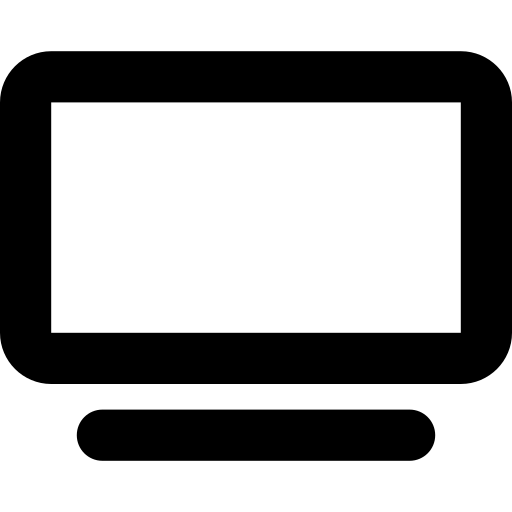
Tags: icon, FontAwesome, fa-icon, solid, tv